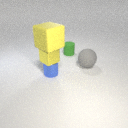
small yellow metal cube above small blue metal cylinder